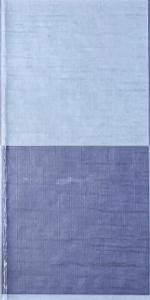
Label: Empty